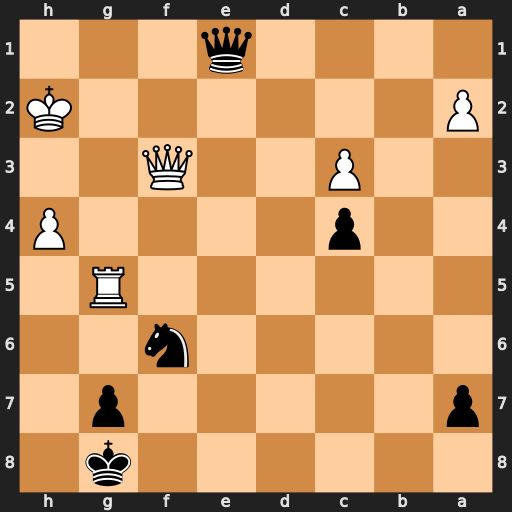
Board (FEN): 6k1/p5p1/5n2/6R1/2p4P/2P2Q2/P6K/4q3
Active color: b
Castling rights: -
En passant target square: -
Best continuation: Qxh4+ Qh3 Qxg5